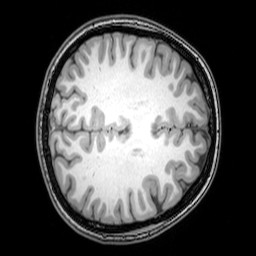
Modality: T1w
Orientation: axial
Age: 20
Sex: female
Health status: healthy
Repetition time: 0.081 s
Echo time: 0.037 s